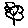
Label: flower